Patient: sex M, age 57
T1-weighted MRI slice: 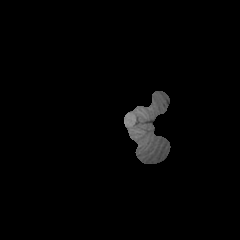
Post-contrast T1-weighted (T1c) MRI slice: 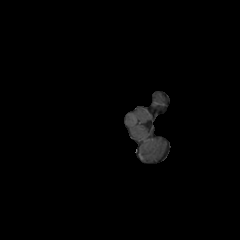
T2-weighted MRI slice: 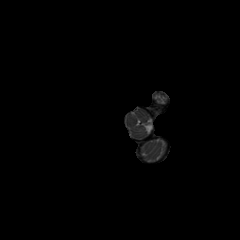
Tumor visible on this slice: no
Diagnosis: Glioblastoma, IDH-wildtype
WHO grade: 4